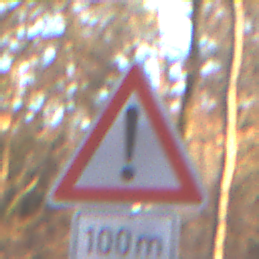
Verkehrszeichen: Gefahrenstelle
Zusatzzeichen unten: Entfernungsangaben1
Umgebung: Outdoor, Nature
Tageszeit: SunriseSunset
Wetter: Clear
Licht: Natural
Jahreszeit: Autumn
Kontrast: HighContrast